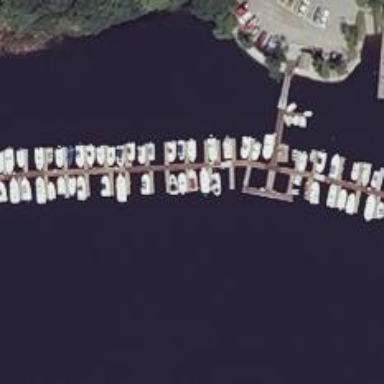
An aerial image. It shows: Man-made pier.